Question: How do I specify my own colors for the bars in a jqPlot stacked bar chart? I am talking about setting different colors for single bars. I have gone through a couple of examples, but all of them use the default colors. Is there a way to explicitly set the colors for the bars in a stacked bar chart?

Here is the code I have now:
'''
var s1=[11,28,22,47,11,11];
var s2=[0,6,3,0,0,0];
var s3=[1,0,3,0,0,0 ];
var dataArray = [s1, s2, s3];
var ticks = bcdarr;
var options = {
title: ' STATUS',
stackSeries: true,
seriesDefaults: {
renderer:$.jqplot.BarRenderer,
pointLabels: {
show: true
},
rendererOptions: {
barWidth: 25,
varyBarColor: true,
},
},
axes: {
xaxis: {
renderer: $.jqplot.CategoryAxisRenderer,
ticks: ticks,
},
yaxis: {
//autoscale: true,
//label: 'Application Count',
min : 0,
tickInterval : 5,
max:50
}
},
axesDefaults: {
tickRenderer: $.jqplot.CanvasAxisTickRenderer ,
tickOptions: {
angle: -30,
fontSize: '10pt'
}
}
};
'''
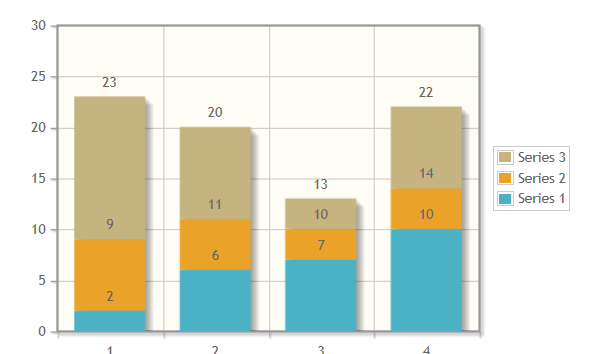
Answer: The best place to look for documentation on how to do things is the <URL>. It has documentation on each component and plugin and the options available for each.
As <URL> implied, the setting which changes the colors of the sections of the bars in a stacked barchart is the 'seriesColors' attribute. This is an array with the colors defined as text strings as you would provide for CSS, or a 'style'.
In the example from which you took the above image to get (<URL>:

You can add:
'''
//Define colors for the stacked bars:
seriesColors: ["#FDF396", "#ABFD96", "#96A0FD"],
'''
The complete function call would be:
'''
$(document).ready(function(){
var s1 = [2, 6, 7, 10];
var s2 = [7, 5, 3, 4];
var s3 = [14, 9, 3, 8];
plot3 = $.jqplot('chart3', [s1, s2, s3], {
//Define colors for the stacked bars:
seriesColors: ["#FDF396", "#ABFD96", "#96A0FD"],
// Tell the plot to stack the bars.
stackSeries: true,
captureRightClick: true,
seriesDefaults:{
renderer:$.jqplot.BarRenderer,
rendererOptions: {
// Put a 30 pixel margin between bars.
barMargin: 30,
// Highlight bars when mouse button pressed.
// Disables default highlighting on mouse over.
highlightMouseDown: true
},
pointLabels: {show: true}
},
axes: {
xaxis: {
renderer: $.jqplot.CategoryAxisRenderer
},
yaxis: {
// Don't pad out the bottom of the data range. By default,
// axes scaled as if data extended 10% above and below the
// actual range to prevent data points right on grid boundaries.
// Don't want to do that here.
padMin: 0
}
},
legend: {
show: true,
location: 'e',
placement: 'outside'
}
});
// Bind a listener to the "jqplotDataClick" event. Here, simply change
// the text of the info3 element to show what series and ponit were
// clicked along with the data for that point.
$('#chart3').bind('jqplotDataClick',
function (ev, seriesIndex, pointIndex, data) {
$('#info3').html('series: '+seriesIndex+', point: '+pointIndex+', data: '+data);
}
);
});
'''
The best place to look for documentation on how to do things is the <URL>. It has documentation on each component and plugin and the options available for each. [Restated here and at the top of the answer because I only just added the link.]
Documentation for the point labels is in the plugin API documentation for : <URL>.
Specifically, the options to show the point labels are specified in
'''
{
seriesDefaults:{
pointLabels: {show: true}
}
}
'''
To show the labels, but not those that are zero, you would use:
'''
{
seriesDefaults:{
pointLabels: {
show: true,
hideZeros: true
}
}
}
'''